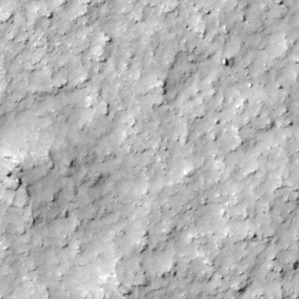
Label: non_frost